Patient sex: M
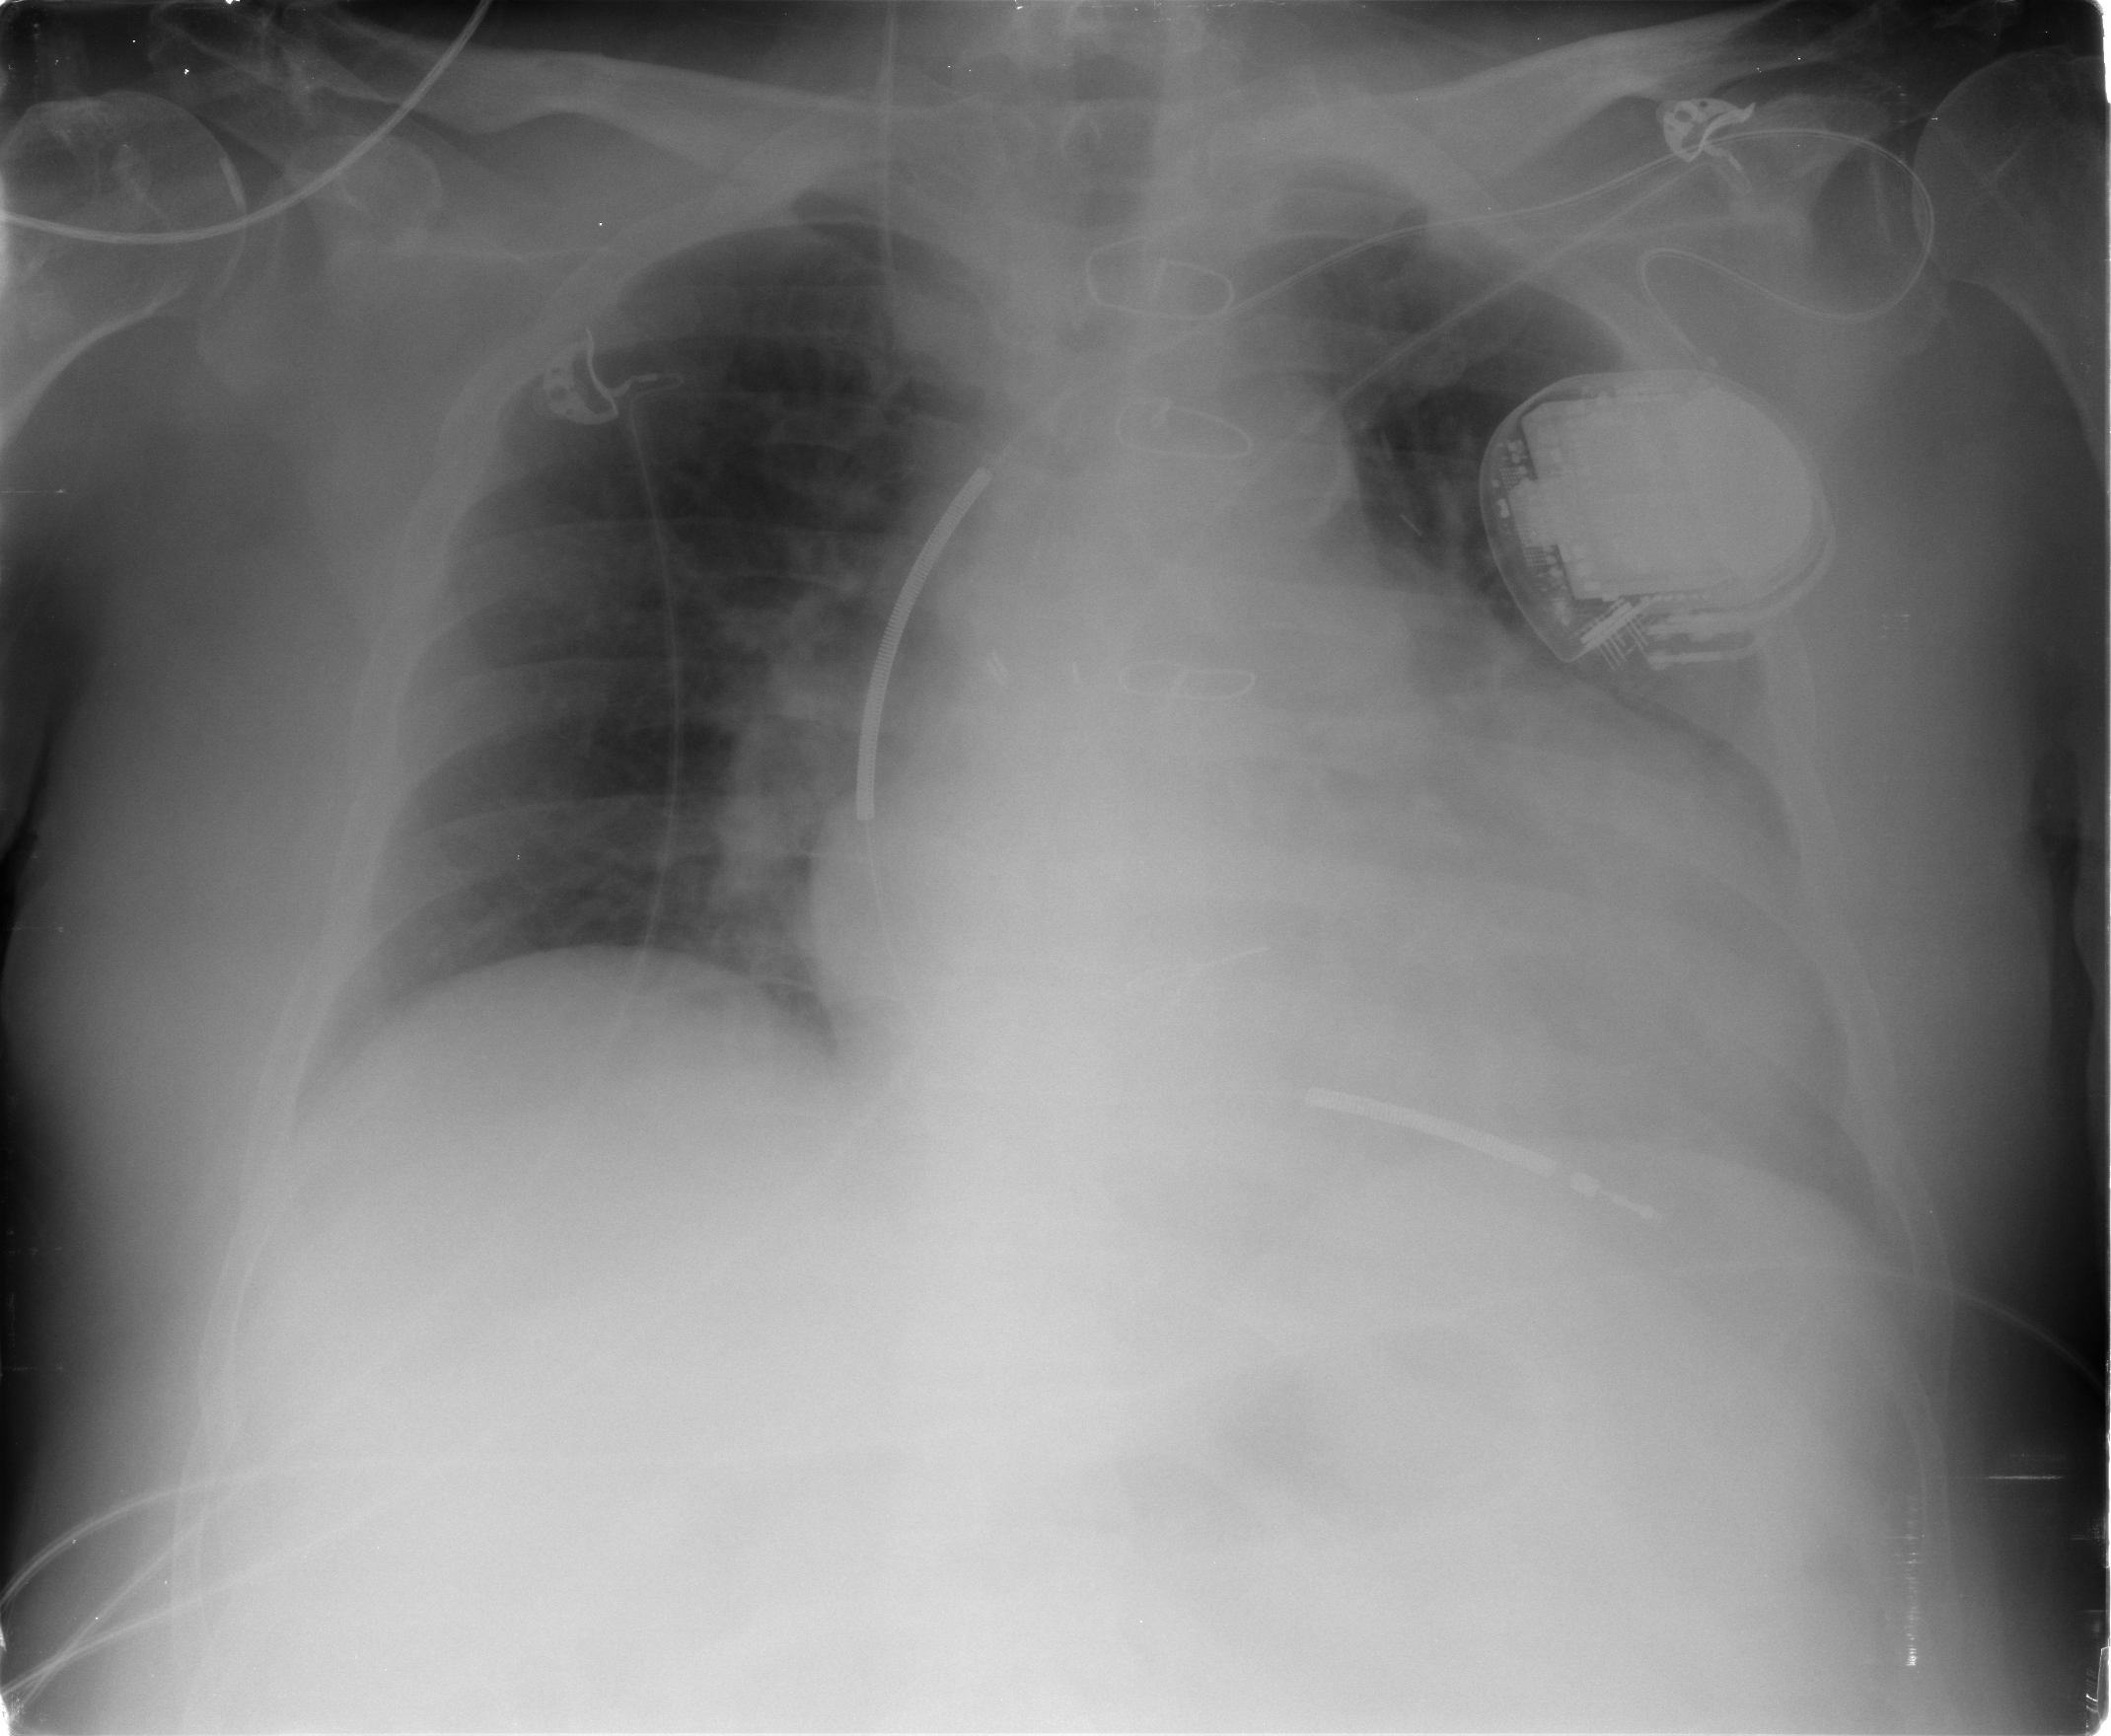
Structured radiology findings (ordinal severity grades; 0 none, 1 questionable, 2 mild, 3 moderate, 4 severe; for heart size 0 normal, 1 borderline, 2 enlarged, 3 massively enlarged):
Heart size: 2
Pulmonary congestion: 2
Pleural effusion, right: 0
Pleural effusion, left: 0
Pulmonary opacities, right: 0
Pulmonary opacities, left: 0
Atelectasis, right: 2
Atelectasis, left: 2